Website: bh-photo
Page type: payment
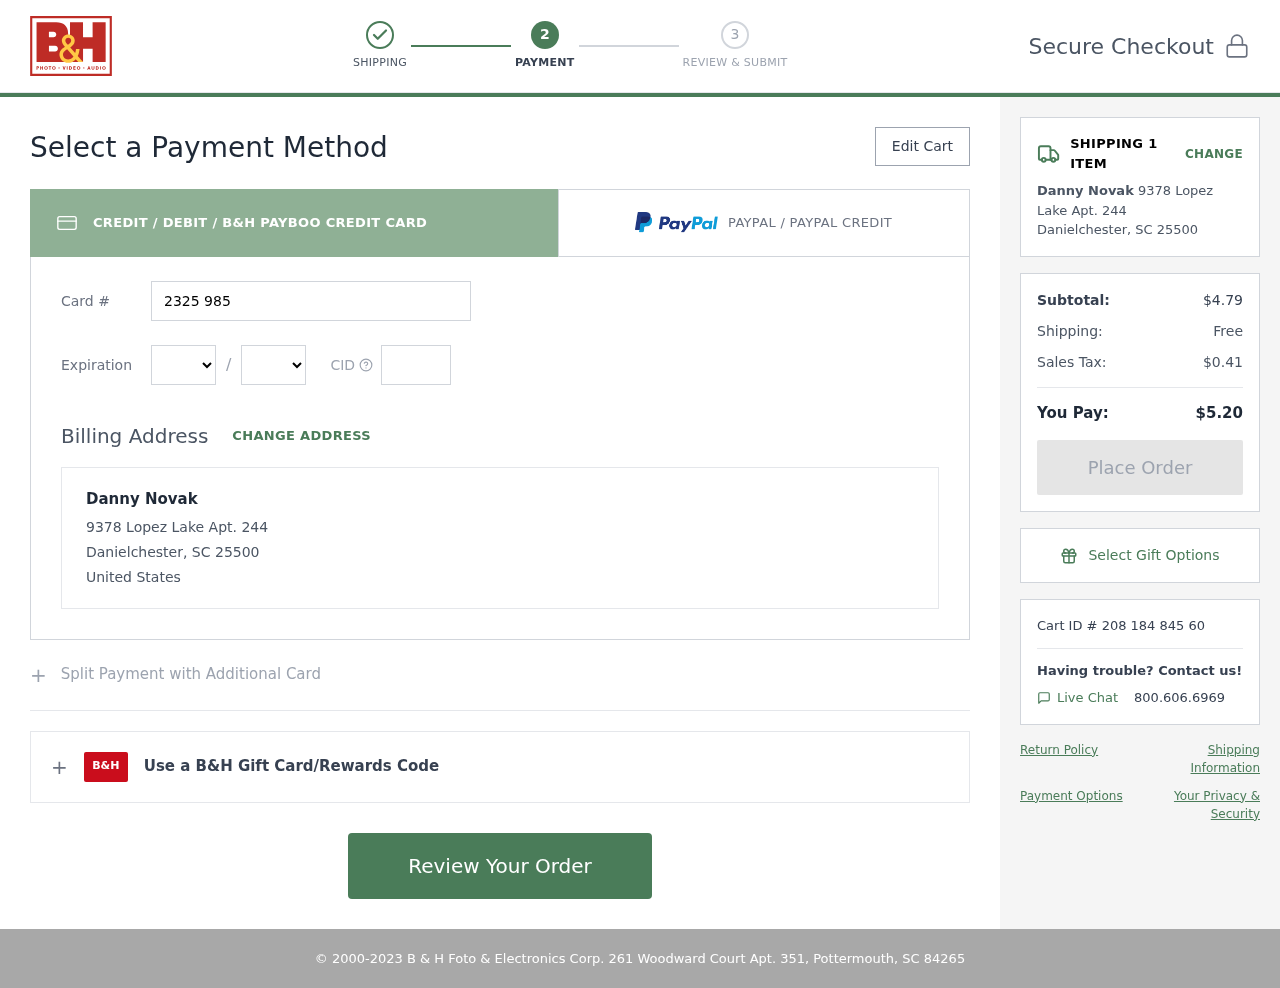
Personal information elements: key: PII_CARD_CVV
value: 597
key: PII_CARD_EXPIRY_MONTH
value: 03
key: PII_CARD_EXPIRY_YEAR
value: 27
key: PII_CARD_NUMBER
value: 2325 9853 0800 2431
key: PII_CITY_STATE_ZIP
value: Danielchester, SC 25500
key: PII_COUNTRY
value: United States
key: PII_FULLNAME
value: Danny Novak
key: PII_STREET
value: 9378 Lopez Lake Apt. 244
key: PII_FULLNAME2
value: Danny Novak
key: PII_CITY
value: Danielchester
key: PII_STATE_ABBR
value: SC
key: PII_POSTCODE
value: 25500
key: PII_POSTCODE_FULL
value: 25500
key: PII_CITY_STATE
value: Danielchester, SC
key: PII_POSTCODE_NUMERIC
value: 25500
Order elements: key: ORDER_NUM_ITEMS
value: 1
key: ORDER_SUBTOTAL
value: $4.79
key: ORDER_SHIPPING_COST
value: Free
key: ORDER_TAX
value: $0.41
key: ORDER_TOTAL
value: $5.20
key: ORDER_ID
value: Cart ID # 208 184 845 60